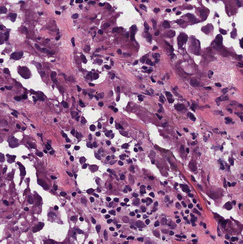
Tumor epithelial tissue: yes
Tumor-associated stroma tissue: yes
Normal tissue: no